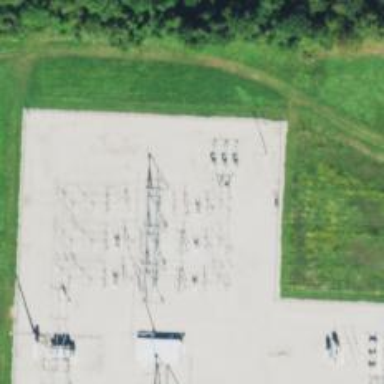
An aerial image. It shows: Switch for power supply.